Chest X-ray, PA view. Patient: 18 years old, sex M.
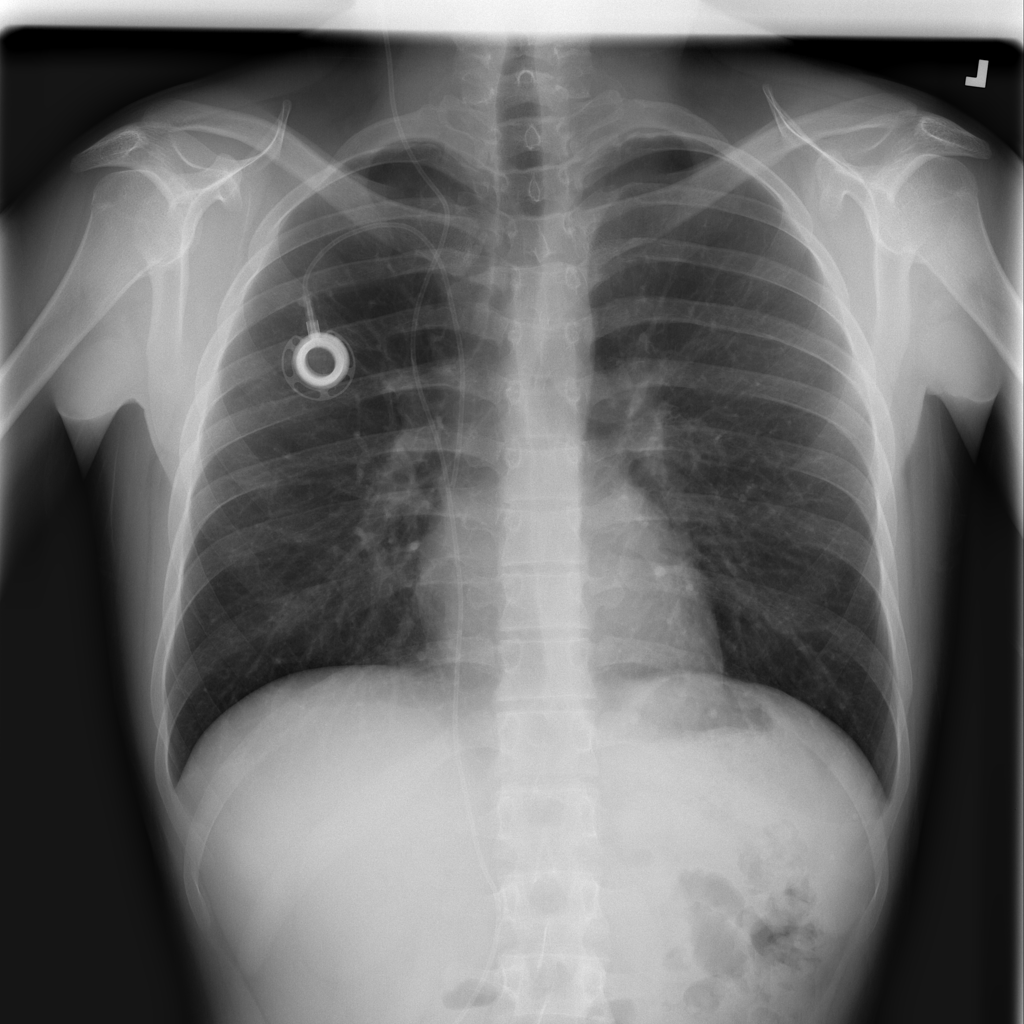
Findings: No Finding